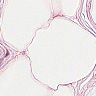
Metastatic tissue present: no